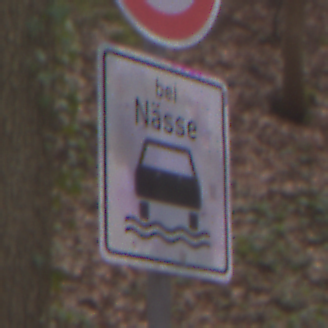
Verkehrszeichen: BeiNaesse
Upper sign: Geschwindigkeit80
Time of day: Midday
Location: Outdoor (Nature)
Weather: Overcast
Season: Autumn
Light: Natural